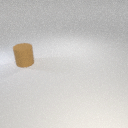
large brown rubber cylinder